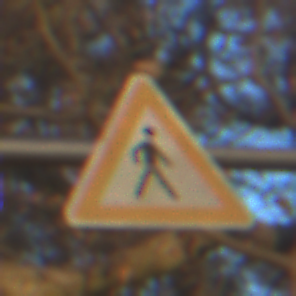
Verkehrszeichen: FussgaengerLinks
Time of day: SunriseSunset
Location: Outdoor (Nature)
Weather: Clear
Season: Autumn
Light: Natural